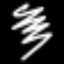
Label: squiggle